Field crop: maize
Growth stage: 1
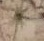
Species: salsola